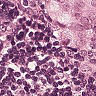
Metastatic tissue present: yes